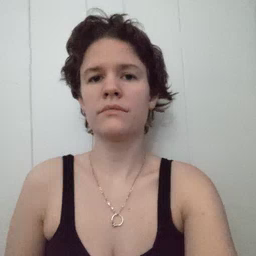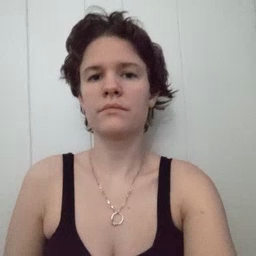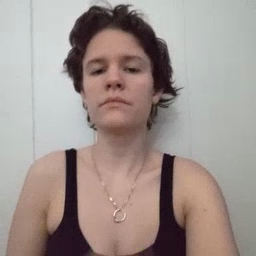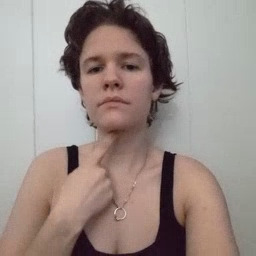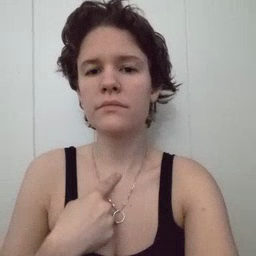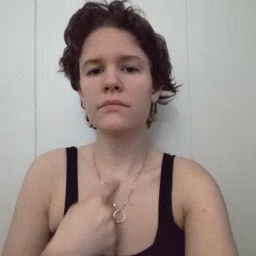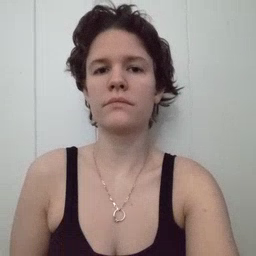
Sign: thirsty